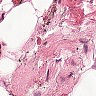
Metastatic tissue present: no